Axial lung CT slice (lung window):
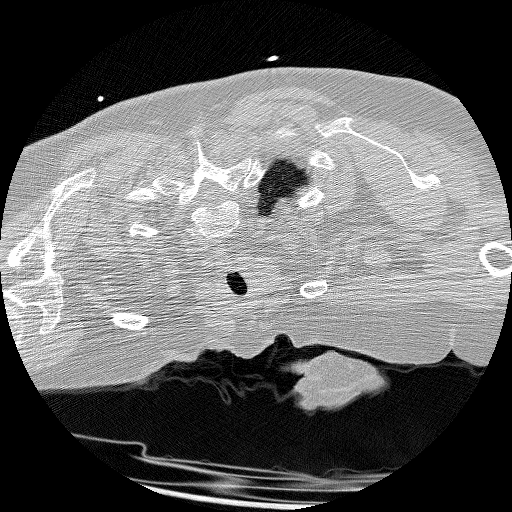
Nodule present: no